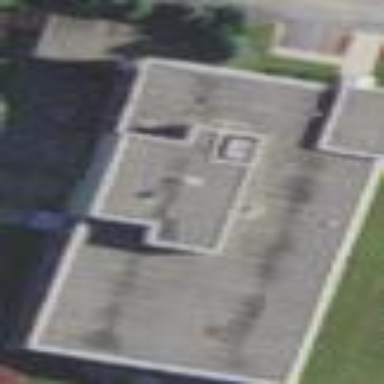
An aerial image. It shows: Office building.